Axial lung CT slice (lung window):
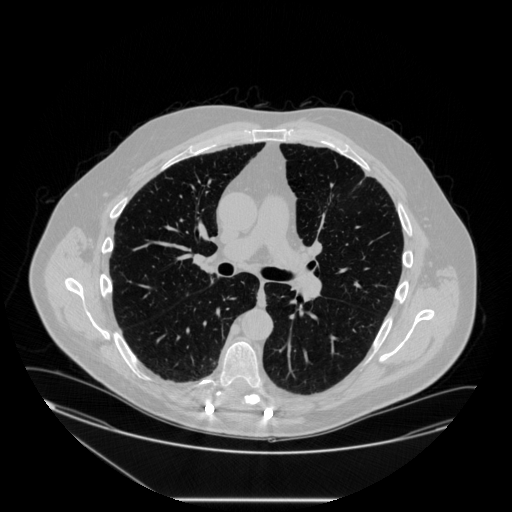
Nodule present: no